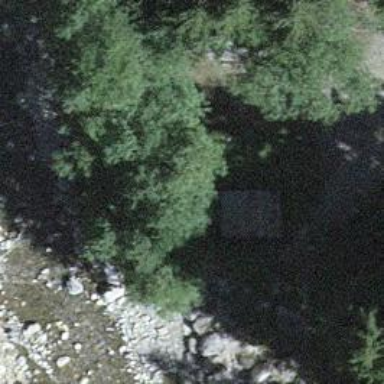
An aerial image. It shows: Location identified as the put-in point for whitewater activities.